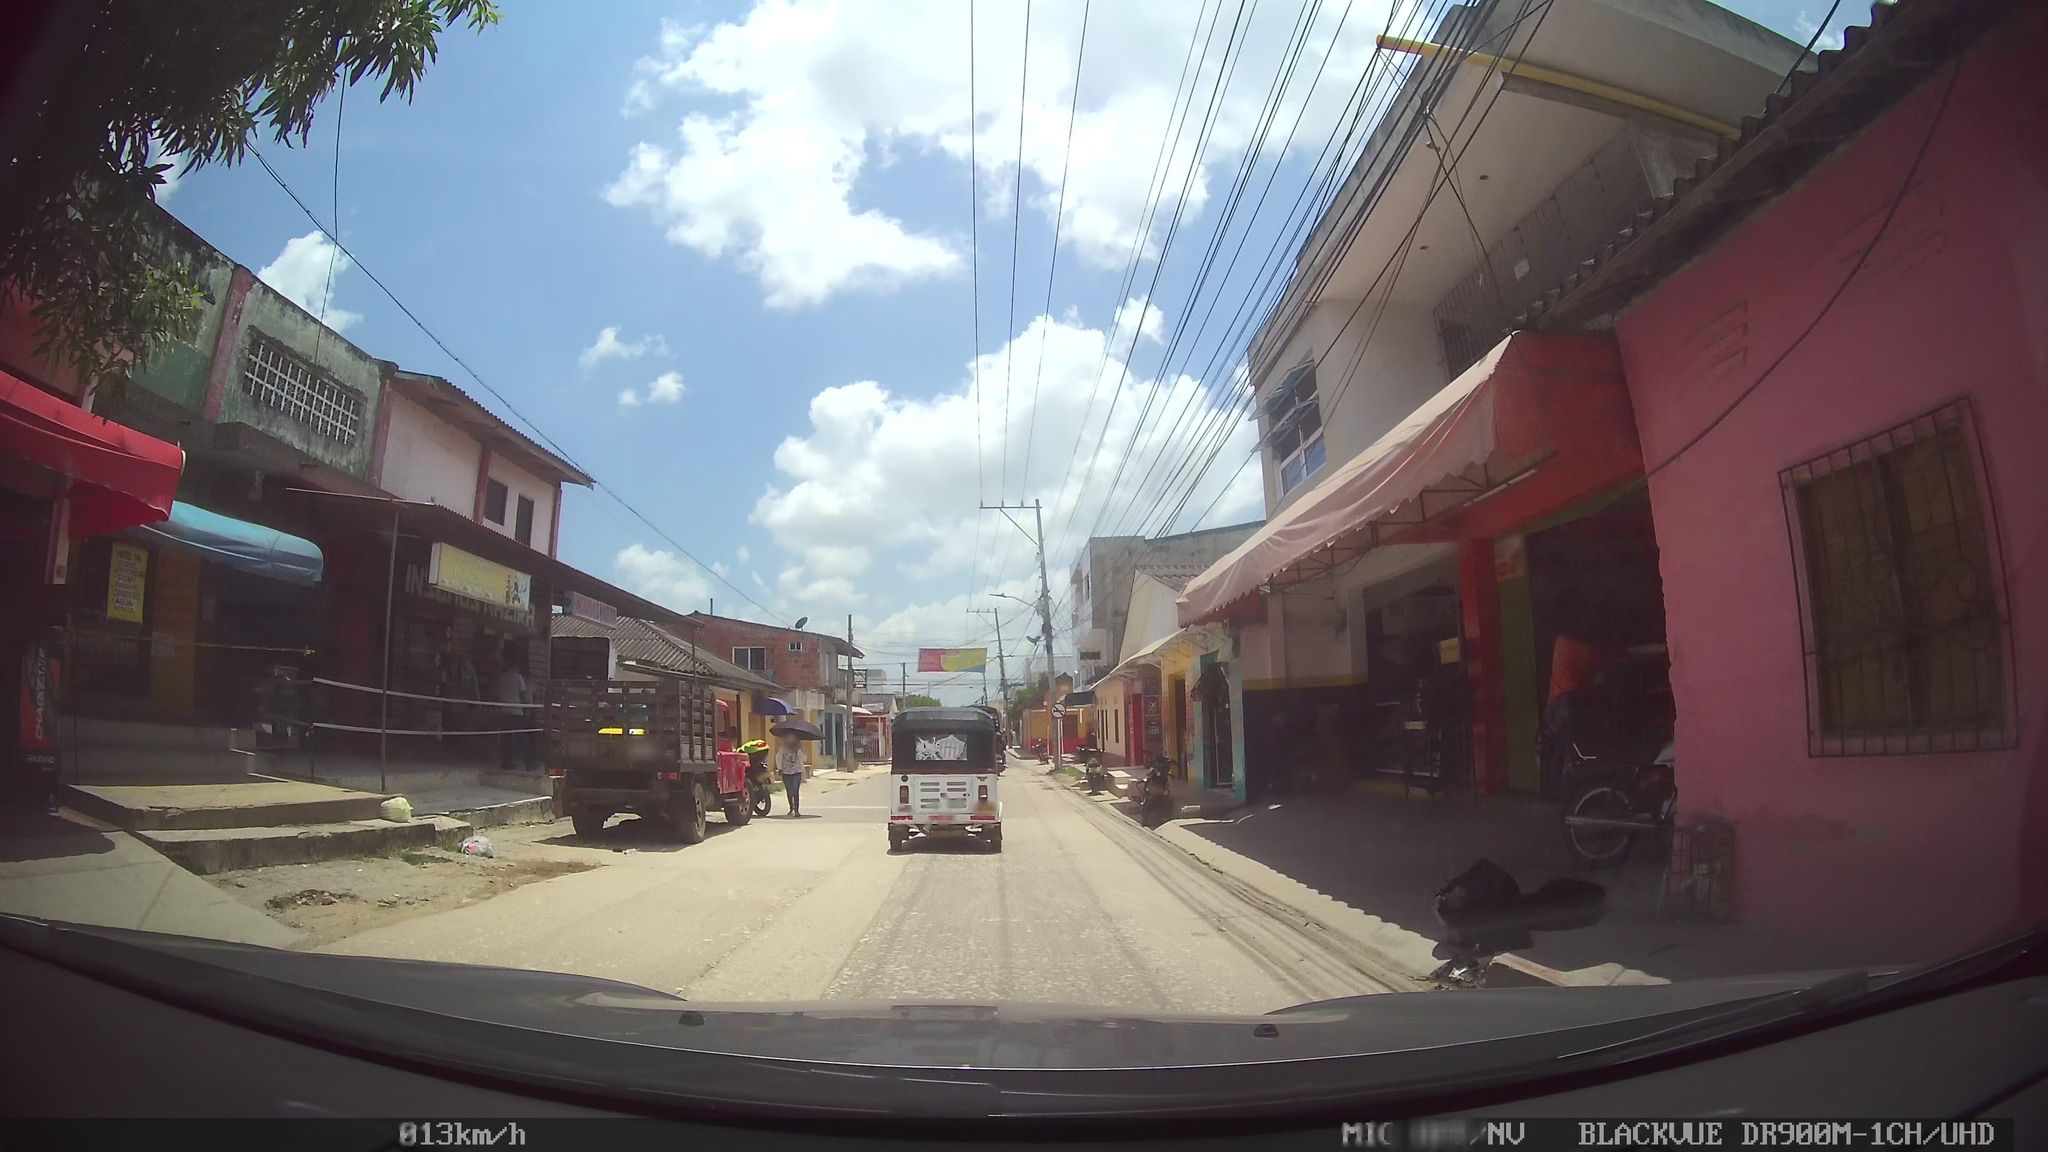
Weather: clear
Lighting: day
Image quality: good
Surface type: driving surface
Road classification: secondary
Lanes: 2.0
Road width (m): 8.0
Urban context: dense urban cluster
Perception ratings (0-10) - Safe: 1.15, Lively: 6.62, Beautiful: 1.23, Boring: 2.05, Depressing: 8.94, Wealthy: 0.63